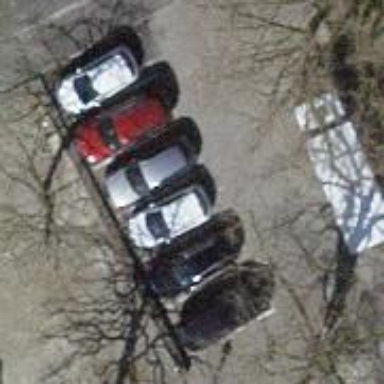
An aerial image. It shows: Parking area with surface.